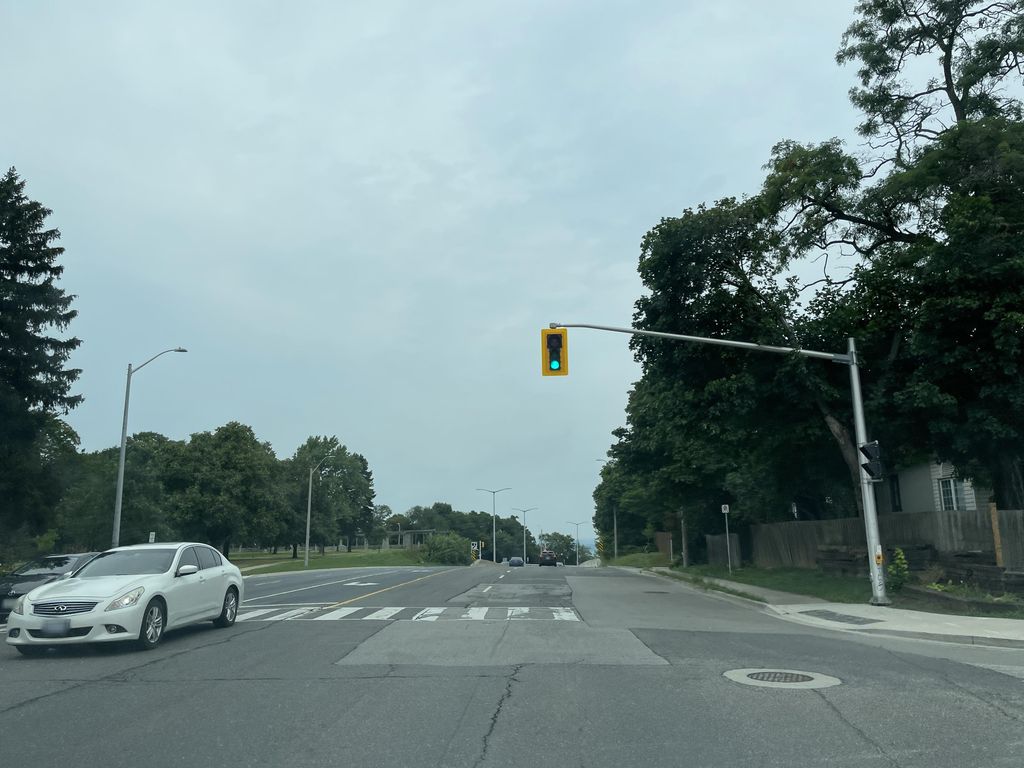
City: hamilton